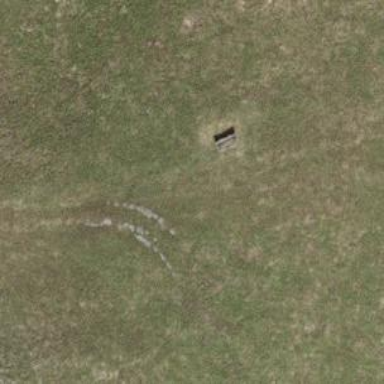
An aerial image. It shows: Bench.